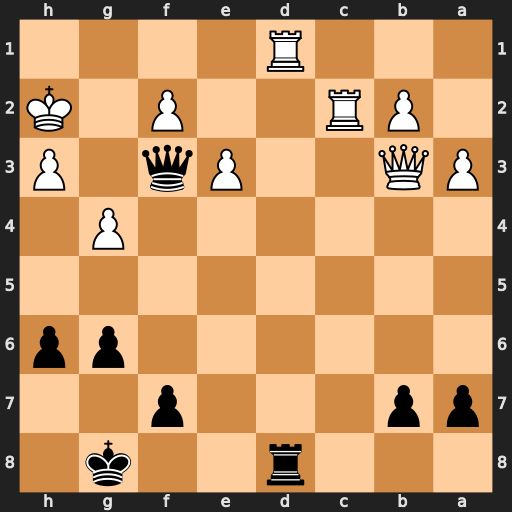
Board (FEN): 3r2k1/pp3p2/6pp/8/6P1/PQ2Pq1P/1PR2P1K/3R4
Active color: b
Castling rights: -
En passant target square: -
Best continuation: Rxd1 Rc8+ Kh7 Qxd1 Qxd1